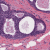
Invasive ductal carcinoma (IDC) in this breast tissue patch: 0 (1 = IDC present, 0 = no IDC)